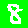
Digit: 8